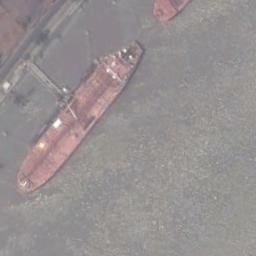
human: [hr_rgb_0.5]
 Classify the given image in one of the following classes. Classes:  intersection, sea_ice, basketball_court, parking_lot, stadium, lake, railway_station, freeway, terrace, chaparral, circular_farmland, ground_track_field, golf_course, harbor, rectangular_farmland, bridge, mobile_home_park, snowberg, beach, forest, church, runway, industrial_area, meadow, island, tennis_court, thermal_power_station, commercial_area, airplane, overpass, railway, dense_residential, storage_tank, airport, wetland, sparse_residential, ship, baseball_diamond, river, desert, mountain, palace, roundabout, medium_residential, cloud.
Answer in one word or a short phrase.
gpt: ship